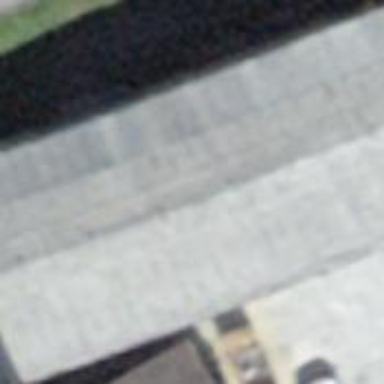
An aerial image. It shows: Industrial building.